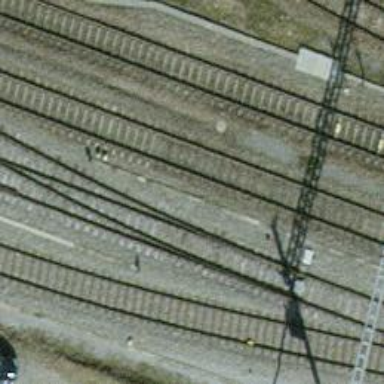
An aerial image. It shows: Siding railway track with electrified contact line.